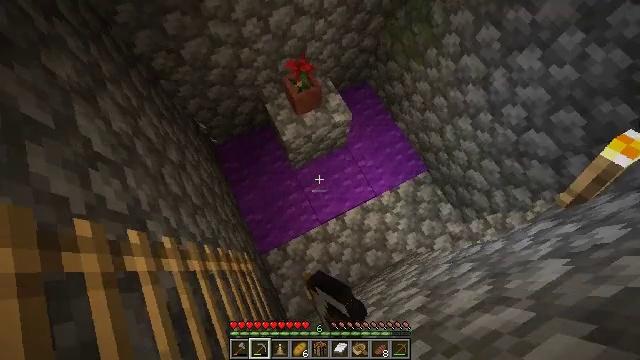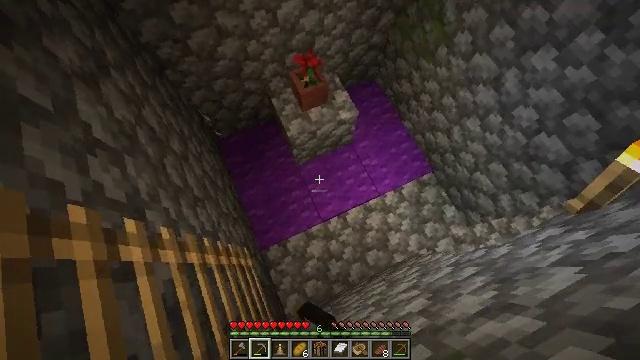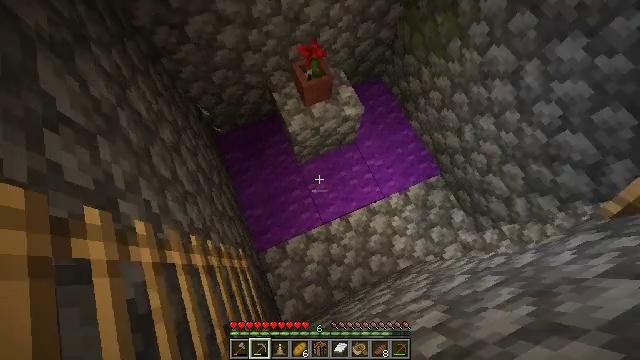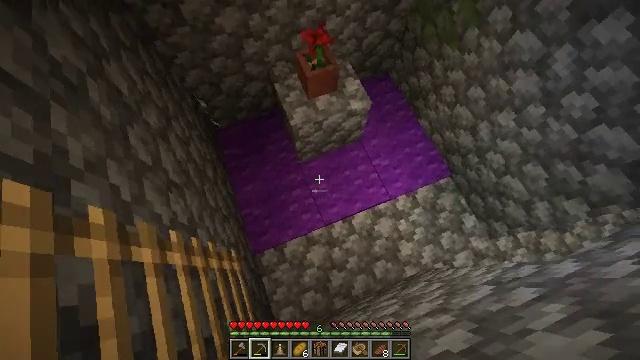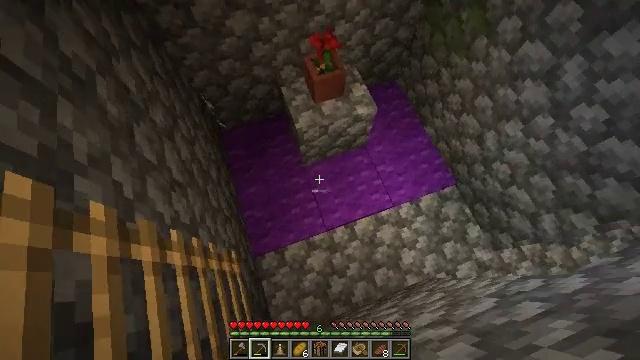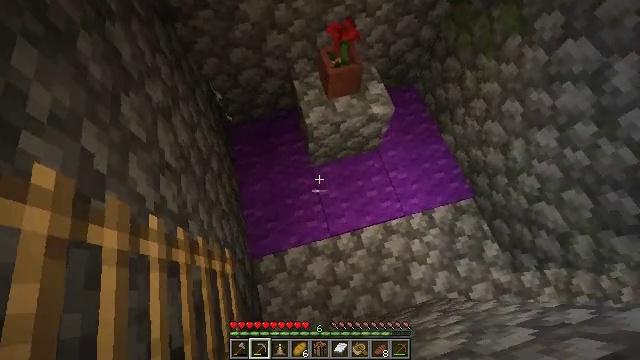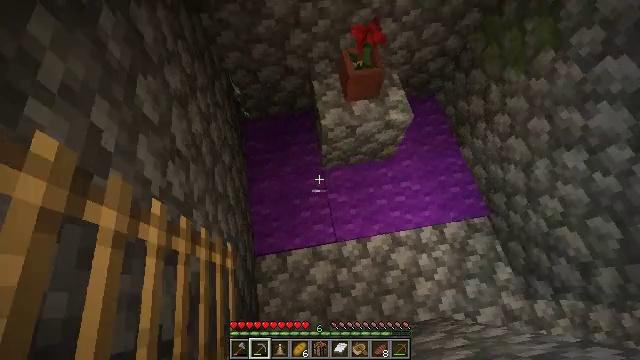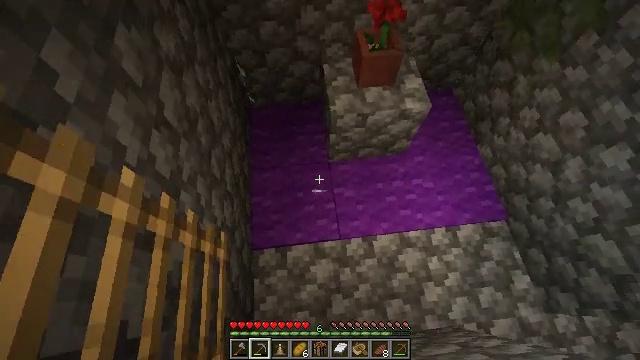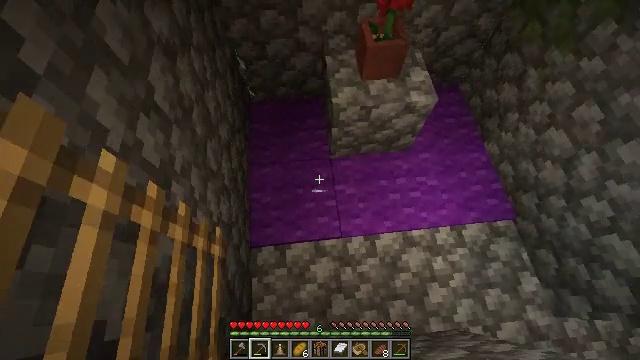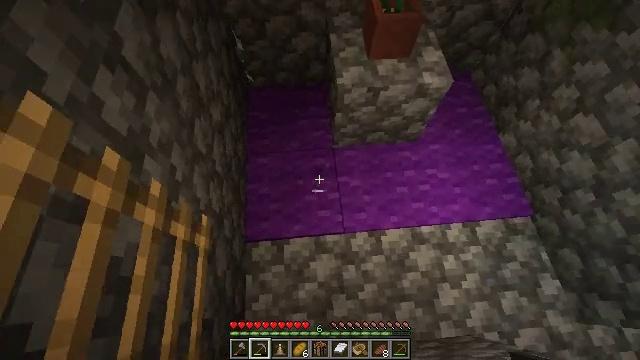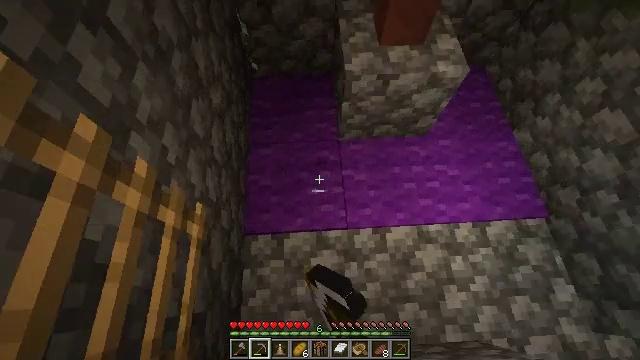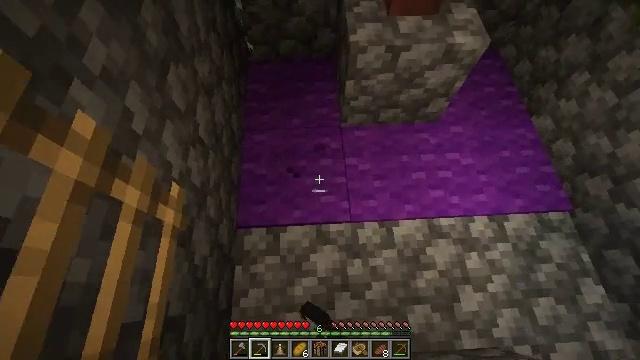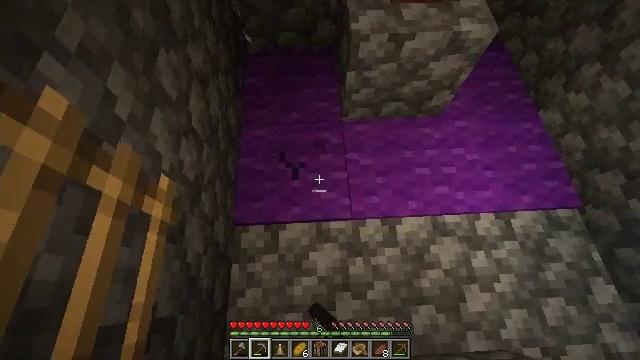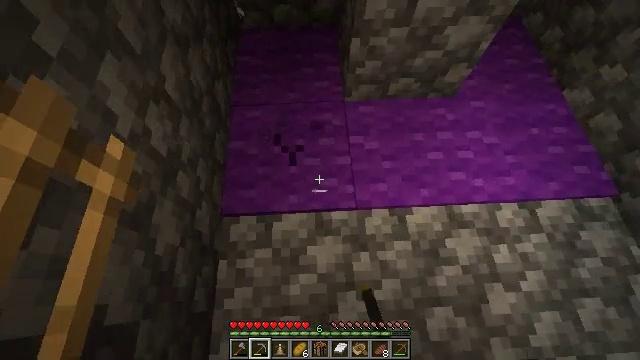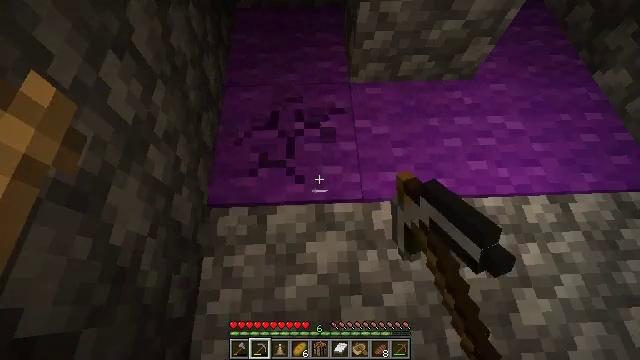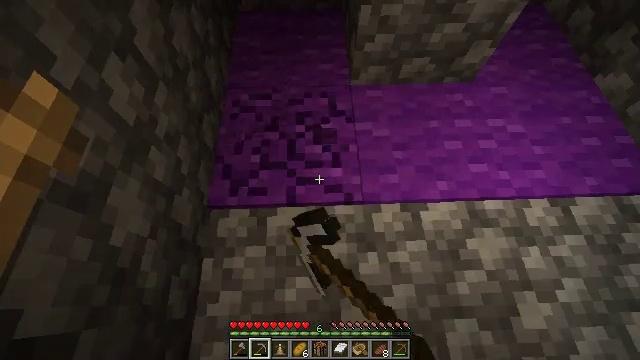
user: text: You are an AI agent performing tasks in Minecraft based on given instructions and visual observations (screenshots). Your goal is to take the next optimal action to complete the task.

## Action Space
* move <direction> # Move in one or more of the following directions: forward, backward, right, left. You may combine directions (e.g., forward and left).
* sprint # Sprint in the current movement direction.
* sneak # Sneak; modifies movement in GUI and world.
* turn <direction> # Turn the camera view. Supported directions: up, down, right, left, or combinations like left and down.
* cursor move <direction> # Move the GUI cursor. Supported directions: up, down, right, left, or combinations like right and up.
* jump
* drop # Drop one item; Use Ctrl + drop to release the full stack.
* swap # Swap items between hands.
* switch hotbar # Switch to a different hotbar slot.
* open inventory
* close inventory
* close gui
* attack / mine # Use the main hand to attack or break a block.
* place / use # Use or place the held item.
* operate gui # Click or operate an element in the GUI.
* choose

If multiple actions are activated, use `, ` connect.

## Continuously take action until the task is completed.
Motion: motion action
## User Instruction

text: Pick up the purple carpet from the ground.
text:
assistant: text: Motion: turn left, attack / mine
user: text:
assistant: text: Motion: turn left, attack / mine
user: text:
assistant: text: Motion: turn left and up, attack / mine
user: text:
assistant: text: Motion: turn left and up, attack / mine
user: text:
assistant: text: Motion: turn left and up, attack / mine
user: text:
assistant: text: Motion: turn left and up, attack / mine
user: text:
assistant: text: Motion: turn left, attack / mine
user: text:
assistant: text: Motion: attack / mine
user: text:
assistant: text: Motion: attack / mine
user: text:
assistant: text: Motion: turn left, attack / mine
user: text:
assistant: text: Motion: attack / mine
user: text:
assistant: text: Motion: attack / mine
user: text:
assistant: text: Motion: attack / mine
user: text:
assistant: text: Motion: attack / mine
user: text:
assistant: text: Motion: attack / mine
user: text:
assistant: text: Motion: attack / mine
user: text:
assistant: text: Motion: turn up, attack / mine
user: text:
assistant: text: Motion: attack / mine
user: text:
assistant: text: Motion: attack / mine
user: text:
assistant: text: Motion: attack / mine
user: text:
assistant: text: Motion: attack / mine
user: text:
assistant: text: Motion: turn right and up, attack / mine
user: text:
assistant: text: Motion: turn right and up, attack / mine
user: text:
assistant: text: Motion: turn right and up, attack / mine
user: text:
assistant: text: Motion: attack / mine
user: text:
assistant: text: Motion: attack / mine
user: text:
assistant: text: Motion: attack / mine
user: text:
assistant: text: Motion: attack / mine
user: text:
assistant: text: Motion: attack / mine
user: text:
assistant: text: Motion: attack / mine